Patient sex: M
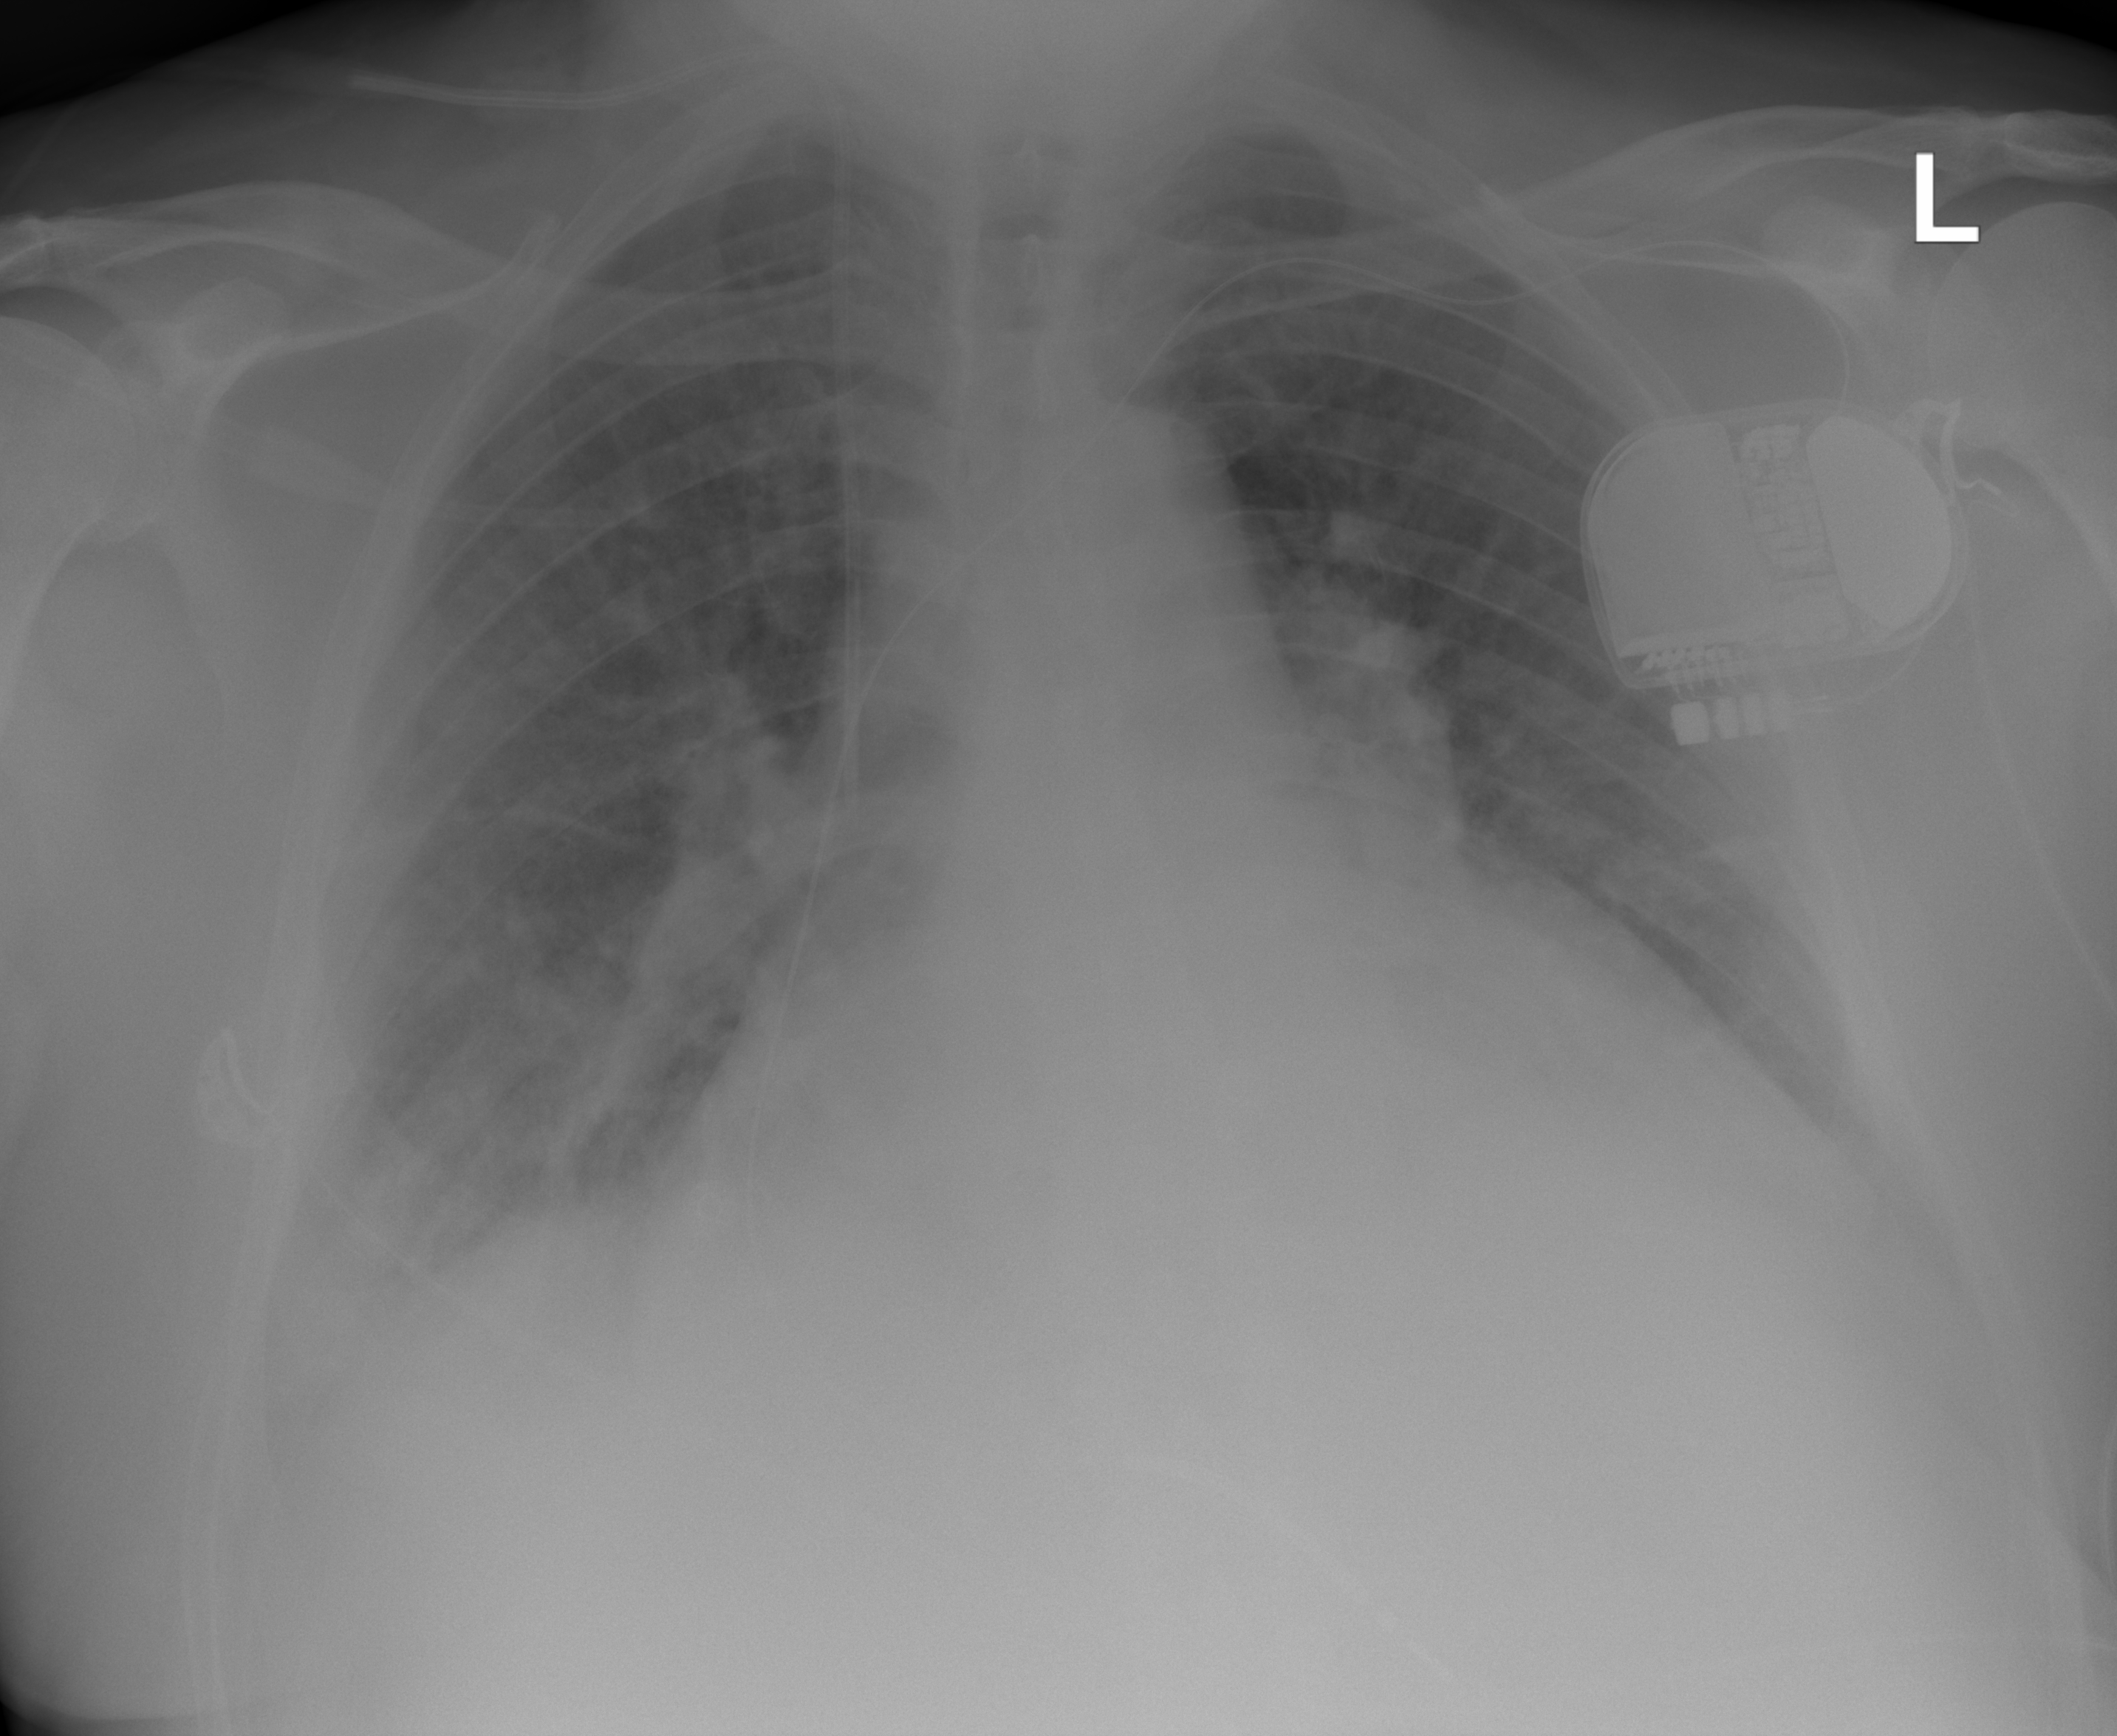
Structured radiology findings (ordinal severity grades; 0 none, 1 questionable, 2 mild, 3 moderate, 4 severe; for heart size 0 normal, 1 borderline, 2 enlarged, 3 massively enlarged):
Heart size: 3
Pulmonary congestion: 2
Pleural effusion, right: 2
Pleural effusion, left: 0
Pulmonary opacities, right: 2
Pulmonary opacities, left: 0
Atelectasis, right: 2
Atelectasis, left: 2